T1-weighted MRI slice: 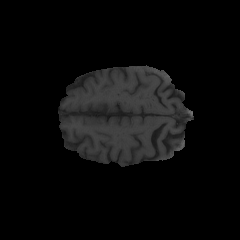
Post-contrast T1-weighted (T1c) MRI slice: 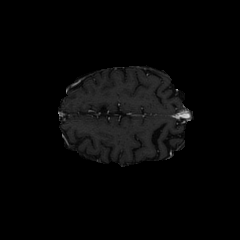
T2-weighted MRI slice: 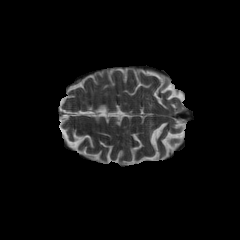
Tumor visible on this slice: no